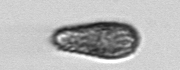
Label: Pseudochattonella_farcimen